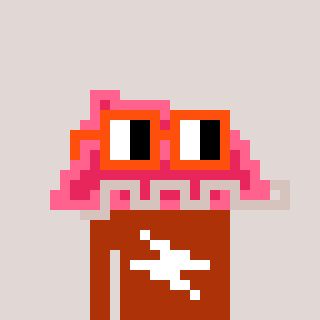
a pixel art character with square orange glasses, a retainer-shaped head and a hotbrown-colored body on a warm background